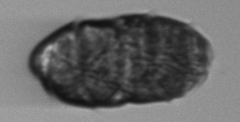
Label: Margalefidinium